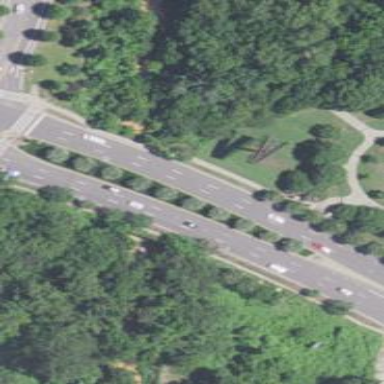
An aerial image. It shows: Island traffic calming feature with grass surface.